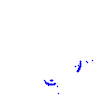
Particle: pion